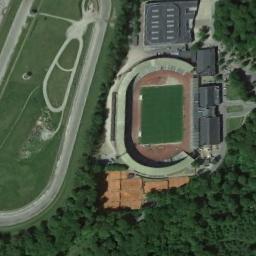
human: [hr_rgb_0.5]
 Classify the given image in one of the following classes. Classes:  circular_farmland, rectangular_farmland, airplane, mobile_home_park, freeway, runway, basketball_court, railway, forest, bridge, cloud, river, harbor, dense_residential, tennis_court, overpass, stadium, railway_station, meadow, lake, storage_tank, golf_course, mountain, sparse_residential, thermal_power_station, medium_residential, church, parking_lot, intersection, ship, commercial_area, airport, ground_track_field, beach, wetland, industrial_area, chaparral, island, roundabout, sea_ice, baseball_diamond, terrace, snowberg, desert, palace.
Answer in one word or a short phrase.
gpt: stadium